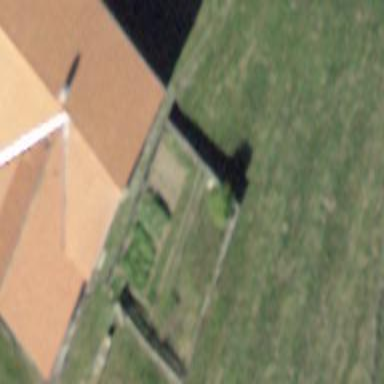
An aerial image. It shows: Farm building.